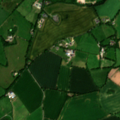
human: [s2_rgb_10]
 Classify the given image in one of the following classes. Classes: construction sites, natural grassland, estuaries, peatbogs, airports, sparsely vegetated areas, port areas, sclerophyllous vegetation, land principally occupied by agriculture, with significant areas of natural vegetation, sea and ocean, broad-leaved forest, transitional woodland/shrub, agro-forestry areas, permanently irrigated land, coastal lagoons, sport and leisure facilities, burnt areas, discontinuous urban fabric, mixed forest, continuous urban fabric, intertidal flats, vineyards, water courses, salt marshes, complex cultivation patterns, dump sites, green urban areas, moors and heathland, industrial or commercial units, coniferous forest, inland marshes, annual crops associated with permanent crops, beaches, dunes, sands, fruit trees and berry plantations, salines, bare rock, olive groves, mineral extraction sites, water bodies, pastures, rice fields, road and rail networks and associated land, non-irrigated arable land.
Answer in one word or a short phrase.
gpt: non-irrigated arable land, pastures